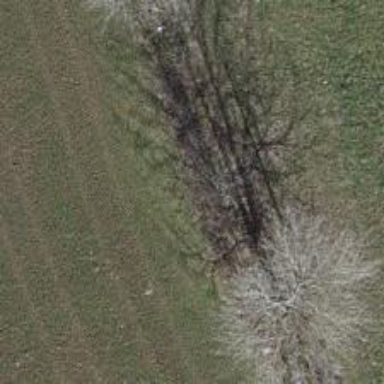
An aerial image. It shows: Row of trees in natural setting.